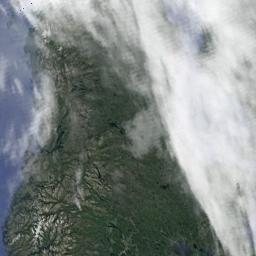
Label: cloud